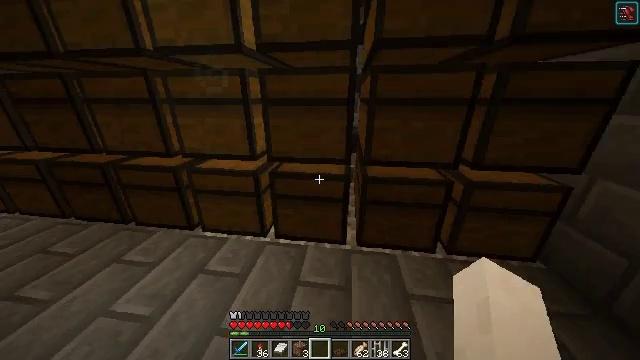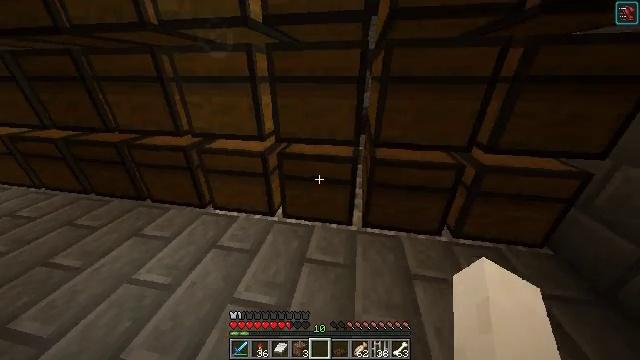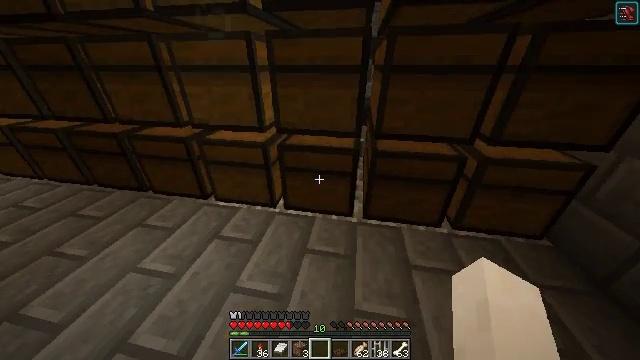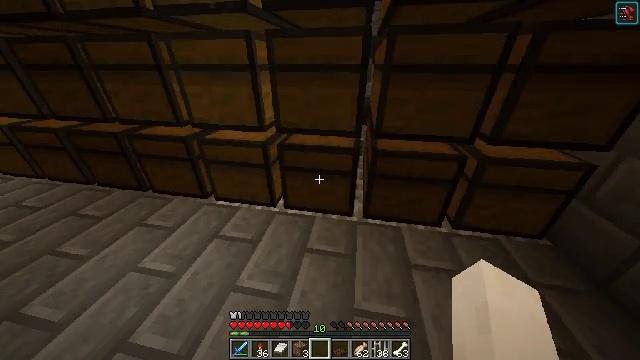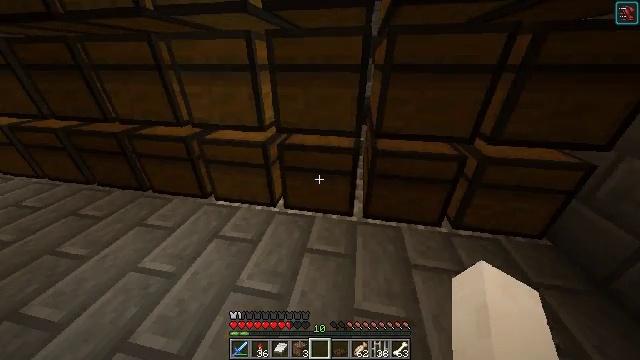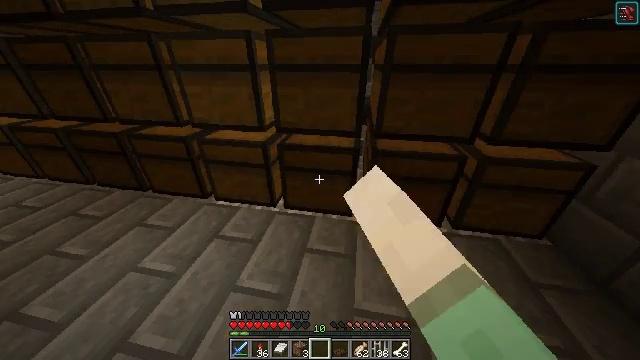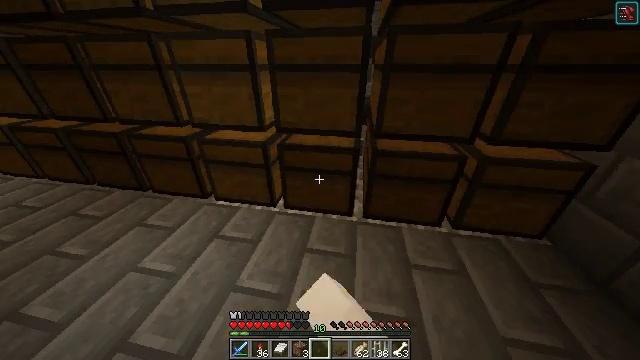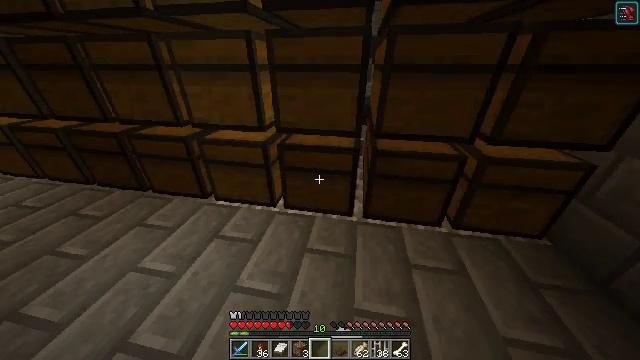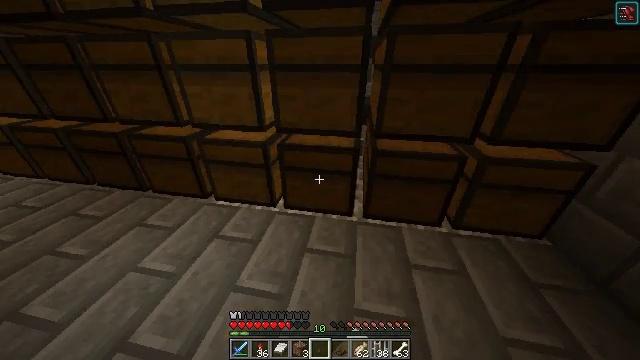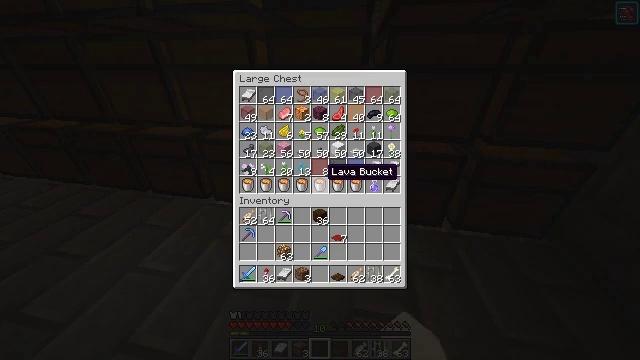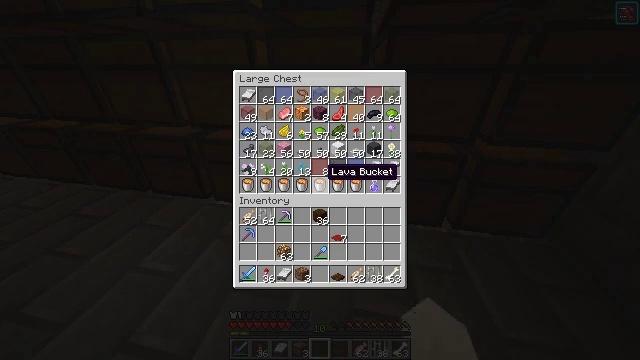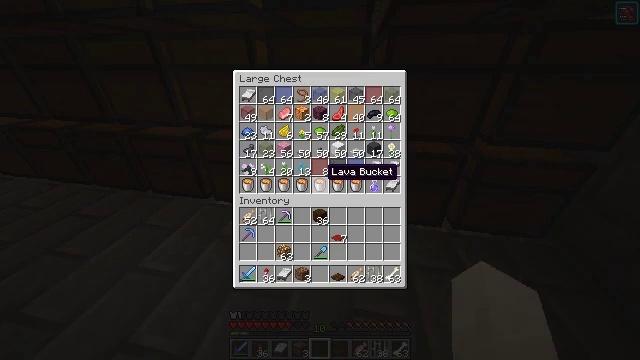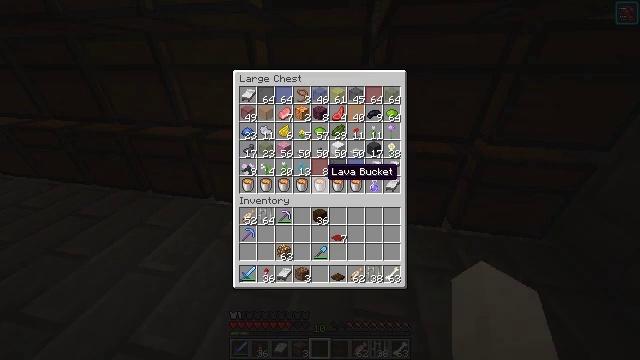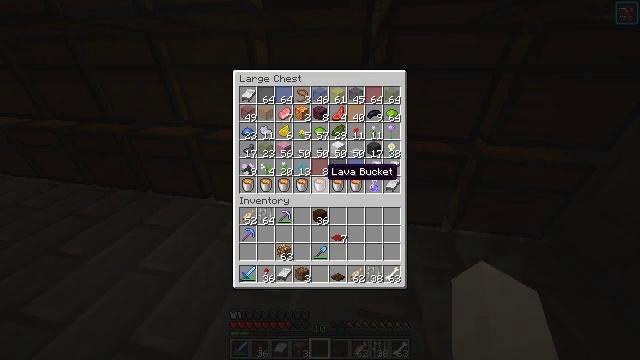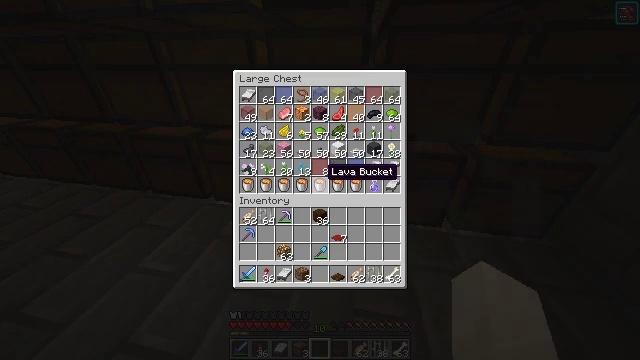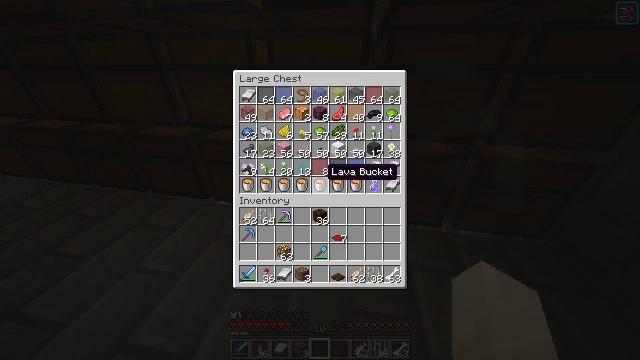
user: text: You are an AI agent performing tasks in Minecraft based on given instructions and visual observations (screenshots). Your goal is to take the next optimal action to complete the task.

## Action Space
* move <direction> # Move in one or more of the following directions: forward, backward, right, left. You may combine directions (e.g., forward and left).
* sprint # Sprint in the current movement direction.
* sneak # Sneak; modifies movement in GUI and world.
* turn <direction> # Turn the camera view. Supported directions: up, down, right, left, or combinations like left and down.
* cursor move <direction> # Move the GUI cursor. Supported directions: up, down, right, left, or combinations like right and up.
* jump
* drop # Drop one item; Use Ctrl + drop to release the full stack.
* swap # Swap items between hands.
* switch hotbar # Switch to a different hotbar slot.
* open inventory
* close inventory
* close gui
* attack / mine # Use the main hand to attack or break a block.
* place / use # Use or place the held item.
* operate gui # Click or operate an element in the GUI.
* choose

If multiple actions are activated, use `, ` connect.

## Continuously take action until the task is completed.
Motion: motion action
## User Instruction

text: Remove kelp and place it on the ground.
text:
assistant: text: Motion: turn left and down
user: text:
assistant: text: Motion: turn down
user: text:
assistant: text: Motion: no_op
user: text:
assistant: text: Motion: use / place
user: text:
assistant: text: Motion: use / place
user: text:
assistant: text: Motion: no_op
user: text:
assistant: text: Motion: no_op
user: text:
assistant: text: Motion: no_op
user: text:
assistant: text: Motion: no_op
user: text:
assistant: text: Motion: no_op
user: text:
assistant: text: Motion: no_op
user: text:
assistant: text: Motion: no_op
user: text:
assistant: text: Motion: no_op
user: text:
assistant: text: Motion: no_op
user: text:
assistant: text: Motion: no_op
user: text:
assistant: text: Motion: no_op
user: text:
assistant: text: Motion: cursor move right
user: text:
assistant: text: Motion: cursor move right
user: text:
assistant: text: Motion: no_op
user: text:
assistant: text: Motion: no_op
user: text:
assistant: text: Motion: no_op
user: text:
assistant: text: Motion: no_op
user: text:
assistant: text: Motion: no_op
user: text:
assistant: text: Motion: no_op
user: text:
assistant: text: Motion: no_op
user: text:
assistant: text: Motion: no_op
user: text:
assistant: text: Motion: no_op
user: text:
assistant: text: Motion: no_op
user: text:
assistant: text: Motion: no_op
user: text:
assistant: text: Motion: no_op